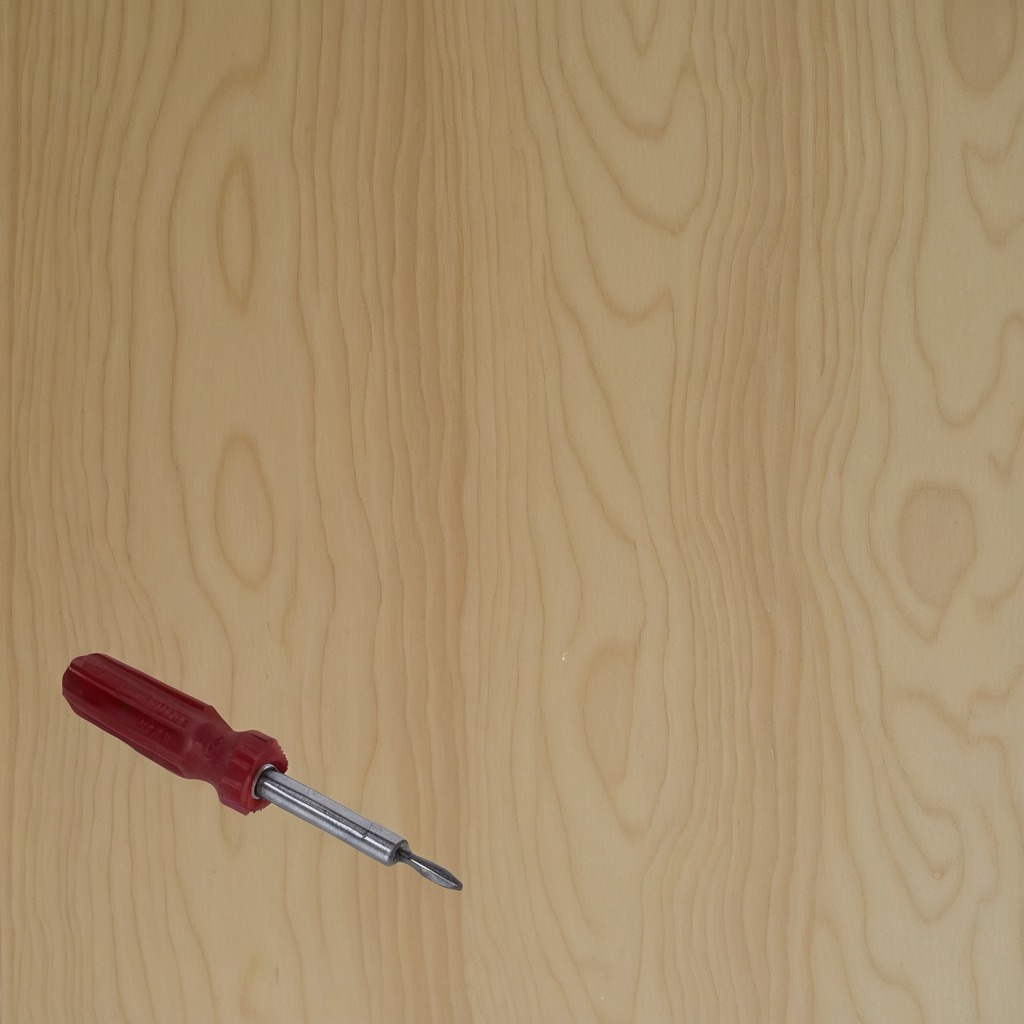
A screwdriver lying on the plywood surface in a paint workshop lit by afternoon window light.